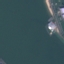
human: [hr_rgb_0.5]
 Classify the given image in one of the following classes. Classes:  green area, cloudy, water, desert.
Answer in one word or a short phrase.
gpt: water